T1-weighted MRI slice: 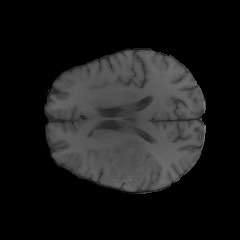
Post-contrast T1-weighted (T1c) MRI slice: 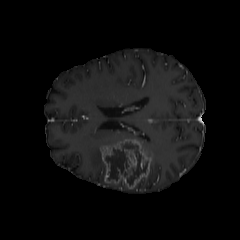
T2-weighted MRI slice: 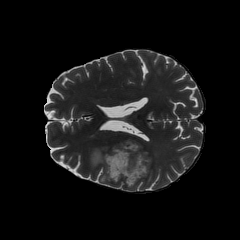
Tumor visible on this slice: yes